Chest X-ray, AP view. Patient: 45 years old, sex F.
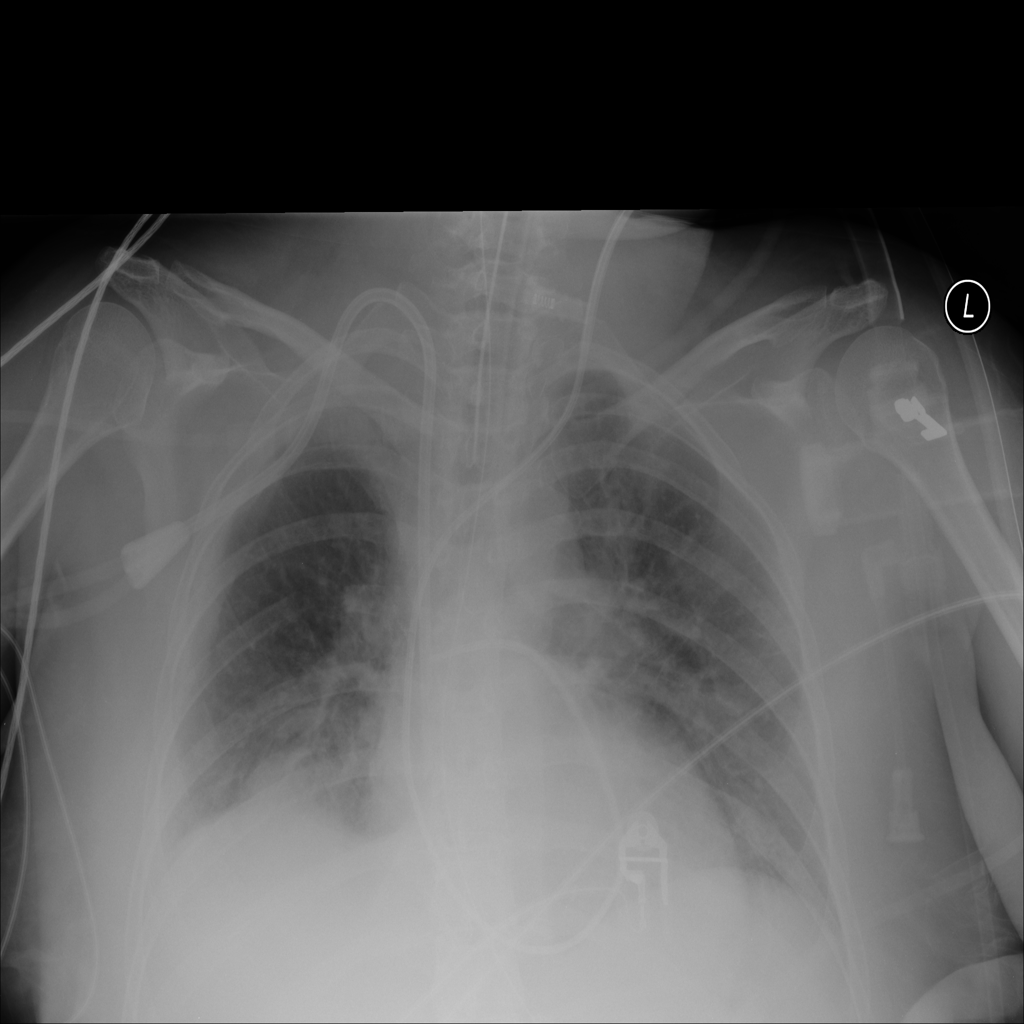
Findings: Atelectasis